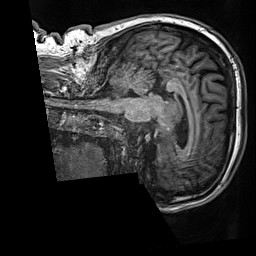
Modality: T1w
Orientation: sagittal
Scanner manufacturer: siemens
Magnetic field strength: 3 T
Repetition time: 2.5 s
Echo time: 0.00299 s